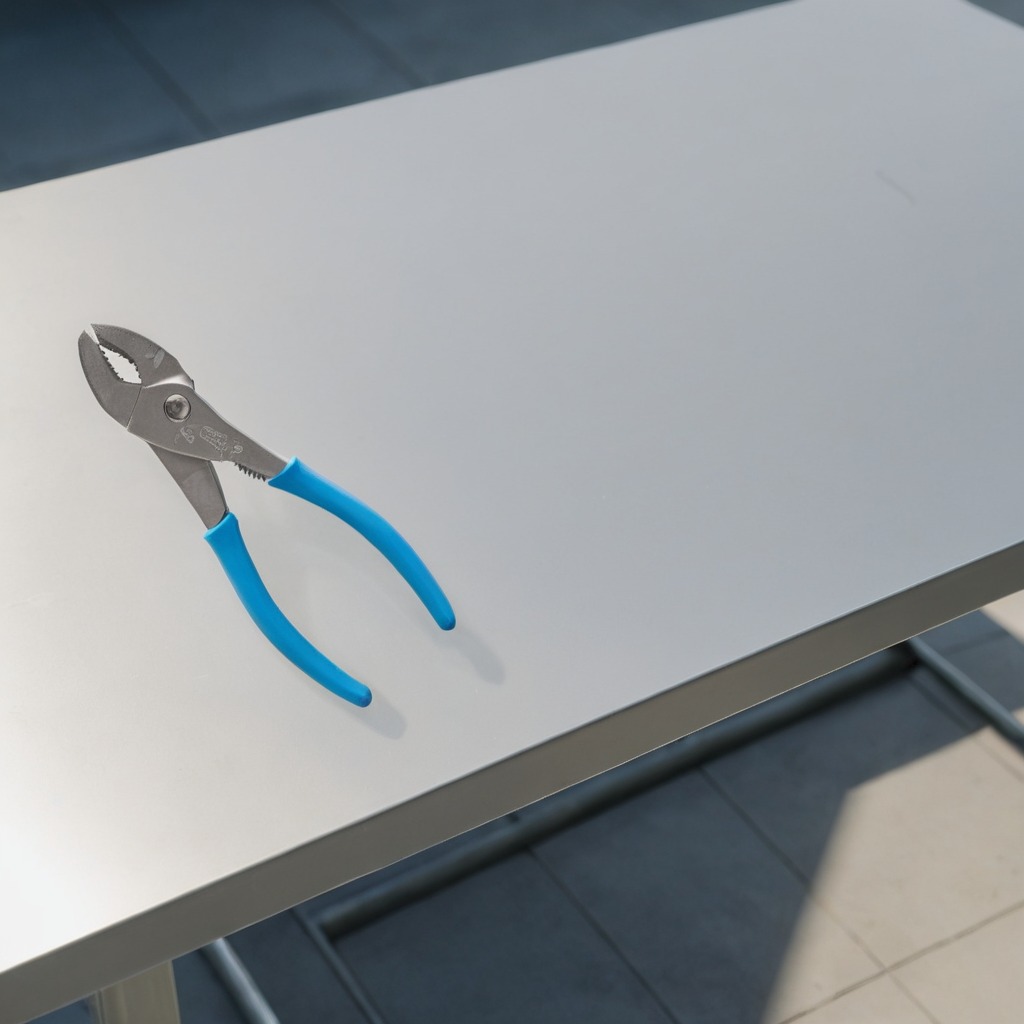
A plier lies on the table in a temporary outdoor tool station.